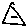
Label: triangle